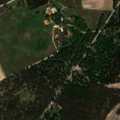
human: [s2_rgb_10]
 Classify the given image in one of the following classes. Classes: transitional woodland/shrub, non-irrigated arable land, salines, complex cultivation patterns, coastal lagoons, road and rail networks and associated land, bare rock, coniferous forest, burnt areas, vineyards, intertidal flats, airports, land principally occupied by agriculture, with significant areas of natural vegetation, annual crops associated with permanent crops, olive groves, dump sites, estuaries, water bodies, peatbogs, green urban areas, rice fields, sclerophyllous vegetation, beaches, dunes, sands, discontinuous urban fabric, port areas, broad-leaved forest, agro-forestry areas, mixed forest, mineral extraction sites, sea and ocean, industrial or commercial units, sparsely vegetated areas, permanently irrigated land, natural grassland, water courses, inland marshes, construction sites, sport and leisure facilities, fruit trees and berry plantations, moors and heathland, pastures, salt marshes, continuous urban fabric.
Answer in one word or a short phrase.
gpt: permanently irrigated land, vineyards, complex cultivation patterns, broad-leaved forest, coniferous forest